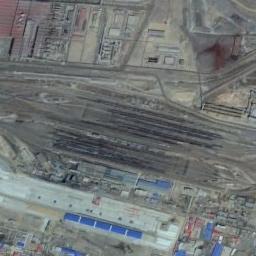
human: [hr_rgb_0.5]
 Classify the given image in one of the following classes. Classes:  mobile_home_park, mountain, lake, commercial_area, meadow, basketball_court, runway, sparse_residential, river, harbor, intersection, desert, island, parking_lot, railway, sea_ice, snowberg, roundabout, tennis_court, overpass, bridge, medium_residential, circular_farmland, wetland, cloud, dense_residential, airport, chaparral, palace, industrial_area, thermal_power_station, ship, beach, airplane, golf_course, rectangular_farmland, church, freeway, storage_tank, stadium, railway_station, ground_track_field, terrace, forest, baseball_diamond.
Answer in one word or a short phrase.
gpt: railway_station